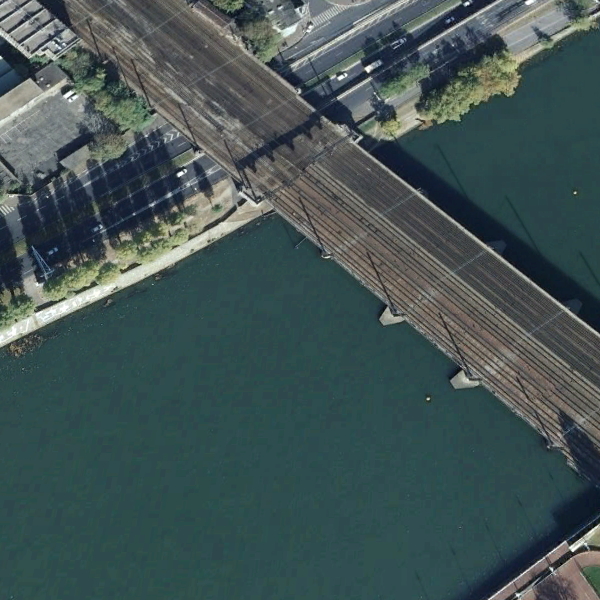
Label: Bridge